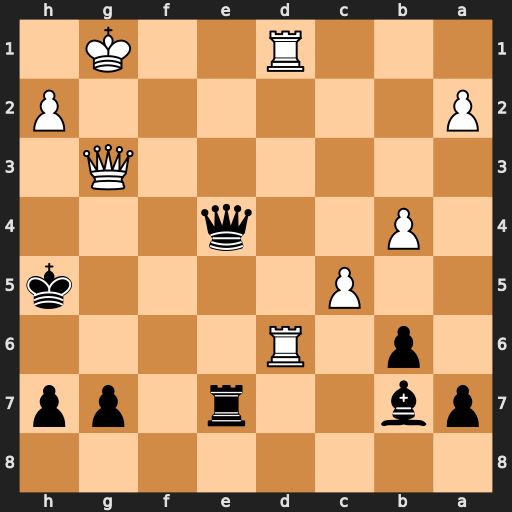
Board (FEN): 8/pb2r1pp/1p1R4/2P4k/1P2q3/6Q1/P6P/3R2K1
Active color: b
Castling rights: -
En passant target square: -
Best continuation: Qh1+ Kf2 Rf7+ Ke3 Qe4+ Kd2 Rf3 Qxf3+ Qxf3